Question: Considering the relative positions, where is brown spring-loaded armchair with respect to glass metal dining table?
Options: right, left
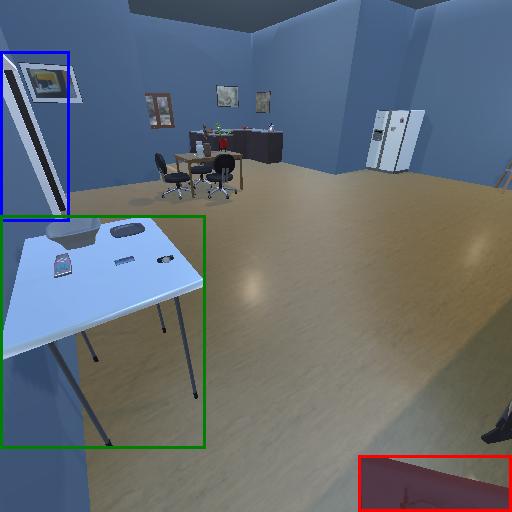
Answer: right